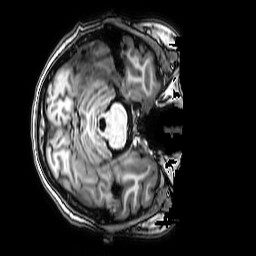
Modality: T1w
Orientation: axial
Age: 30
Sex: female
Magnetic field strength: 3 T
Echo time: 0.0038 s